Question: Hi this is my first time to post here.
I try to retrieve a keywords in between the double quotation mark but I found that some data including two ''single quotations marks and also including different format of double quotations.I tried to use formula below, but it only able to retrieve the keyword if the data has proper double quotations marks.
'''
=ArrayFormula(REGEXEXTRACT(B2:B,"""(.*?)"""))
'''
To better understand, please refer to the image I have attached below. I wonder how can I have better formula to capture keywords. or how I should I replace all this incorrect quotation marks with the correct one in order for my formula to work ?

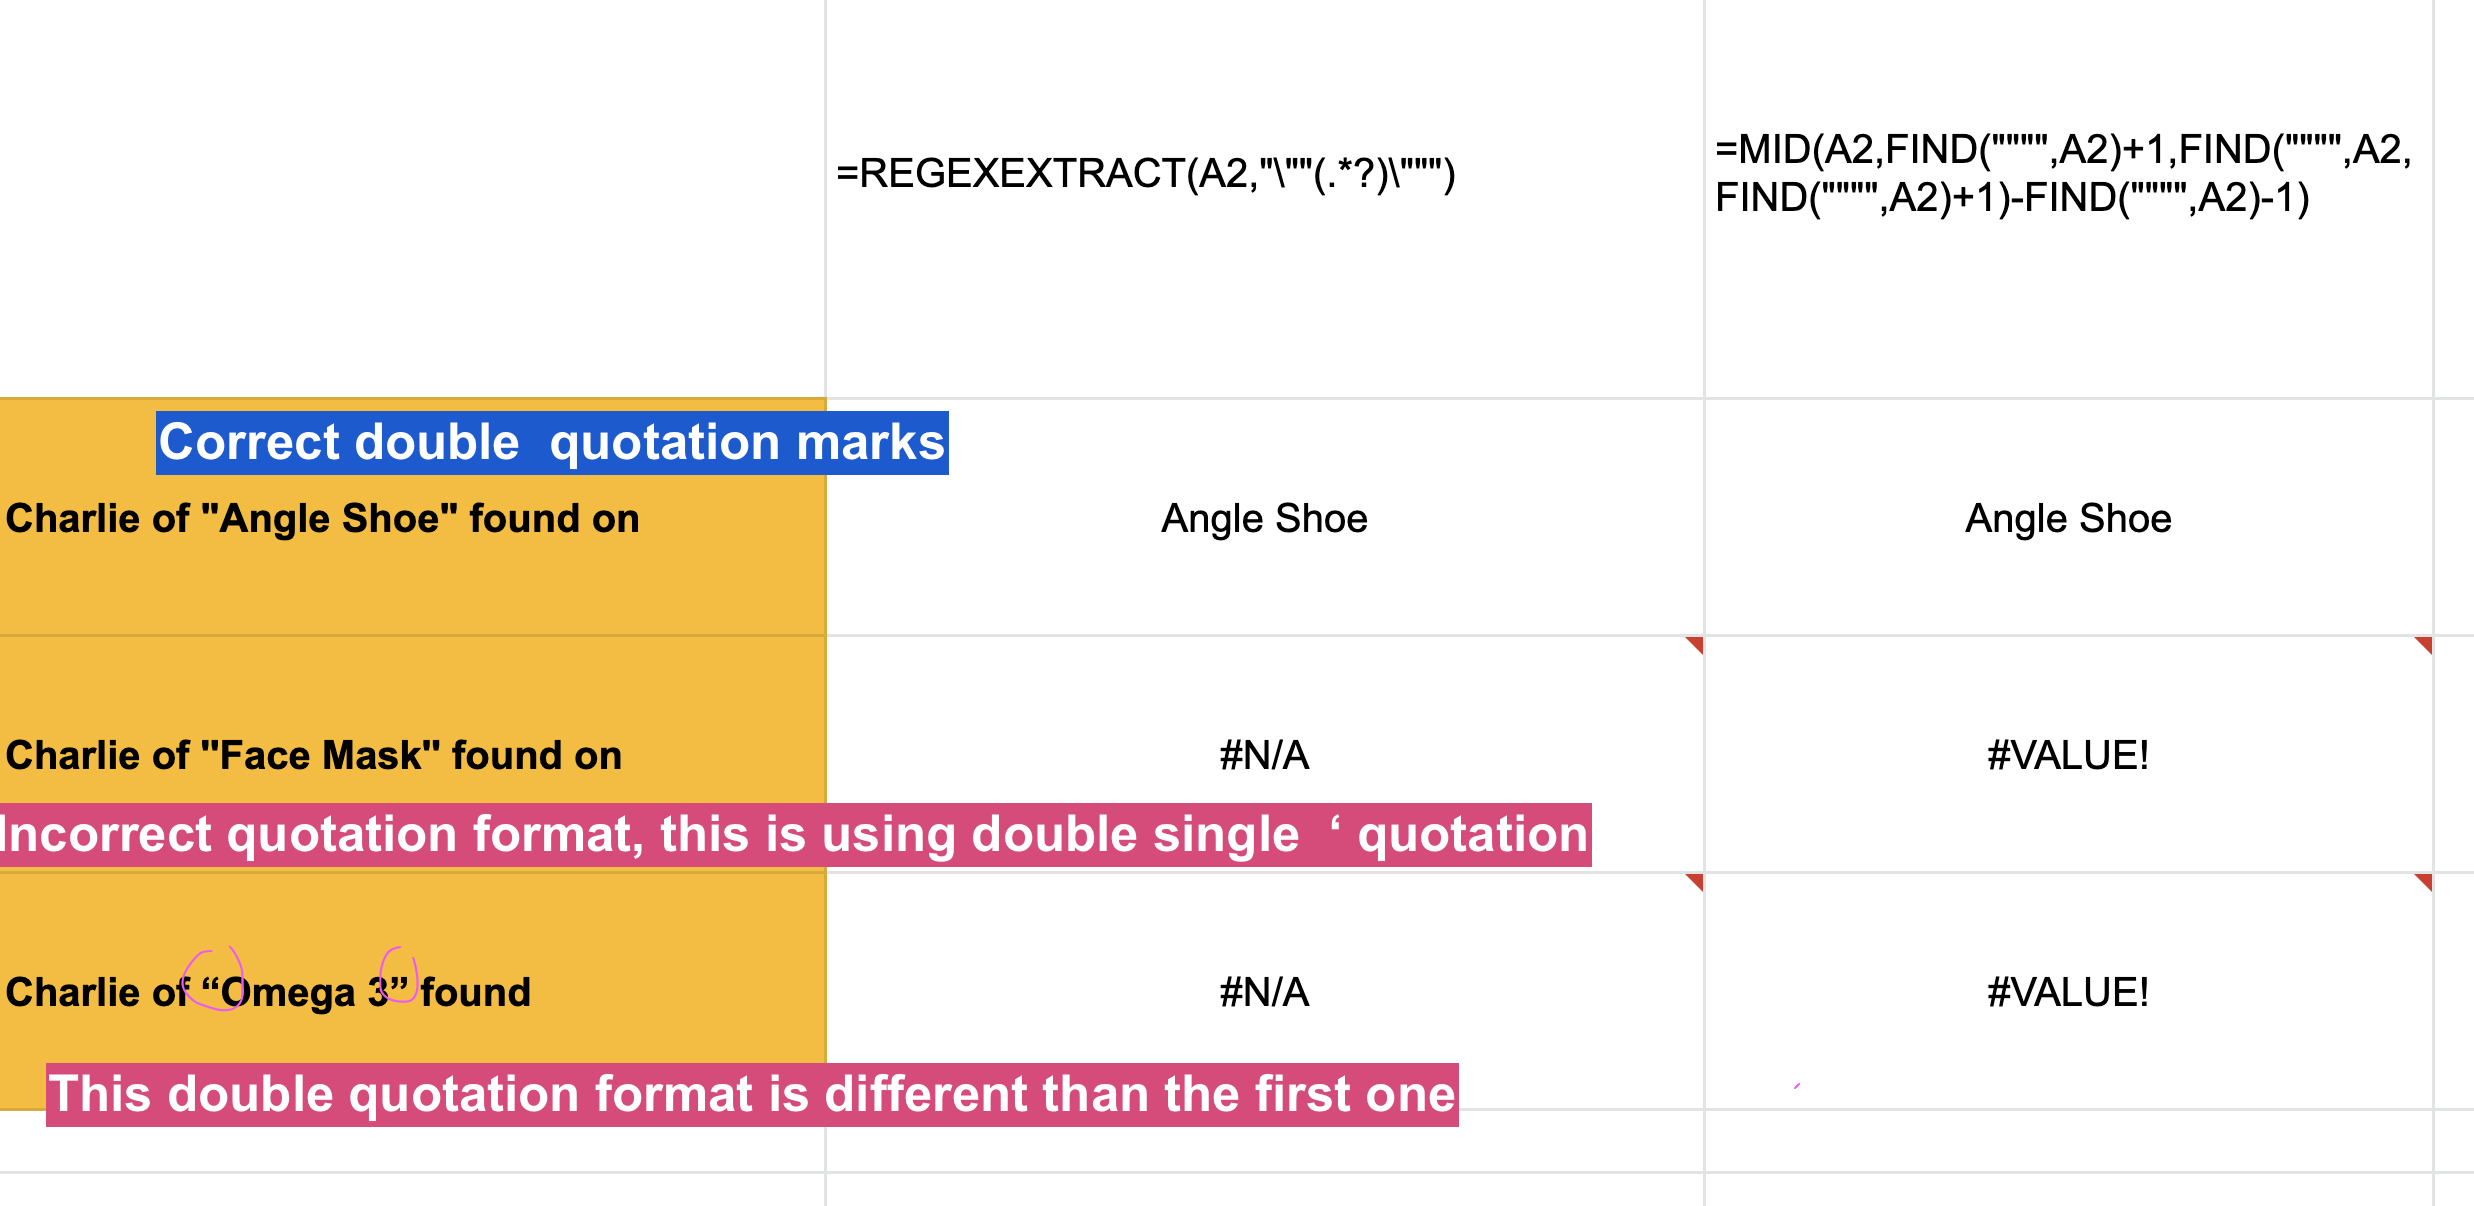
Answer: try:
'''
=INDEX(REGEXEXTRACT(B2:B, "(""|"|'')(.*)(""|"|'')"),,2)
'''
<URL>